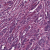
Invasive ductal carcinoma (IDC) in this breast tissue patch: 1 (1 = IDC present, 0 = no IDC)